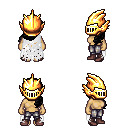
a pixel art fantasy rpg character, female body template, human, tanned skin, white tattered cape, metal pants, black left-swept hairstyle, gold helm, maroon shoes, four views (front, back, left, right), 2x2 character sprite sheet, small pixel art, hard edges, no anti-aliasing